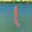
Label: 1